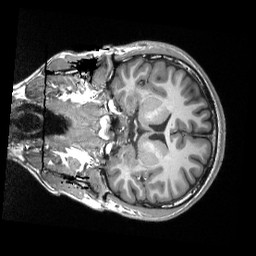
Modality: T1w
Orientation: coronal
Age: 19
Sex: male
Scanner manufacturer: siemens
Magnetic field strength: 3 T
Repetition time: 2.3 s
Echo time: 0.00298 s